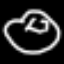
Label: clock